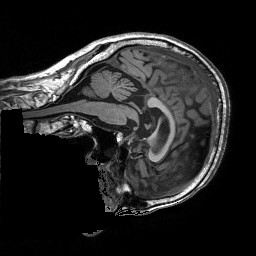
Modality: T1w
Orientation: sagittal
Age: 75
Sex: female
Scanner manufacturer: siemens
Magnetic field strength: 3 T
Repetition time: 2.5 s
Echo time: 0.00248 s